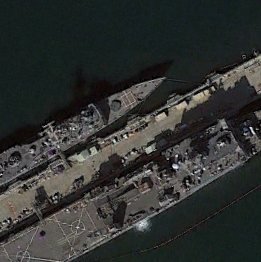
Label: combat